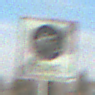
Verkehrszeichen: EndeFahrradzone
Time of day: MorningAfternoon
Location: Outdoor (Nature)
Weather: Clear
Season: NotSpecified
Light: Natural